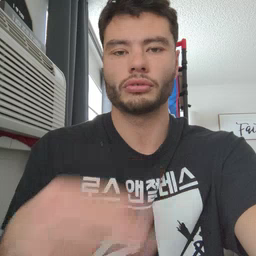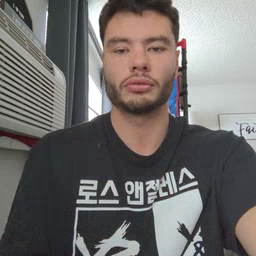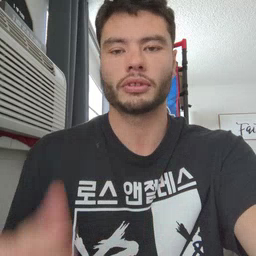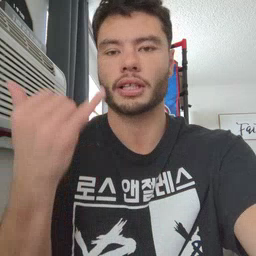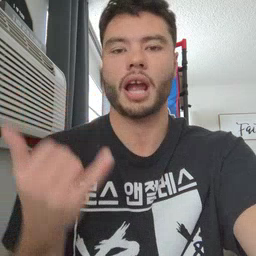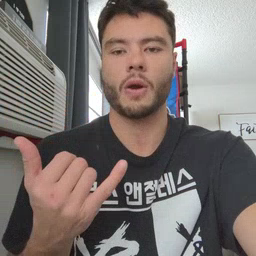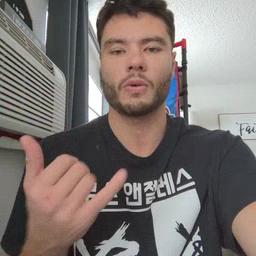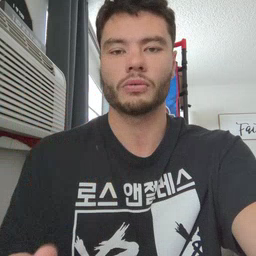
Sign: now